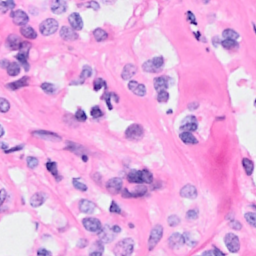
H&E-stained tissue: Breast